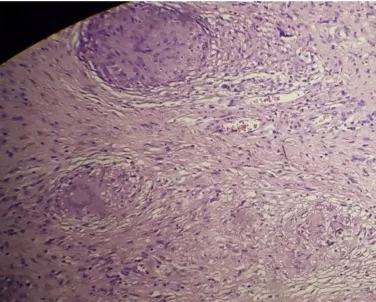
The macroscopic and microscopic appearance of tuberculosis of the knee. (b) The microscopic examination revealed epitheloid proliferation, granuloma, necrotic, lymphocyte infiltration, and localized fibrosis, suspect of chronic specific inflammation including tuberculosis mass.
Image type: pathology (h&e)